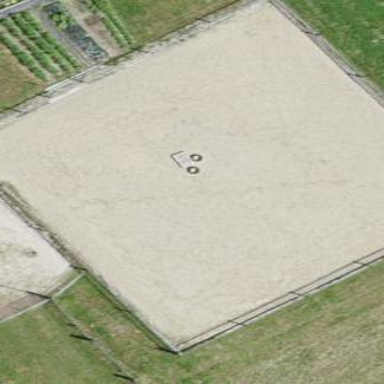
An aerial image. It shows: Equestrian pitch for leisure land sports.